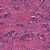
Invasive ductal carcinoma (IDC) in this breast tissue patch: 1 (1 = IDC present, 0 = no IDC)